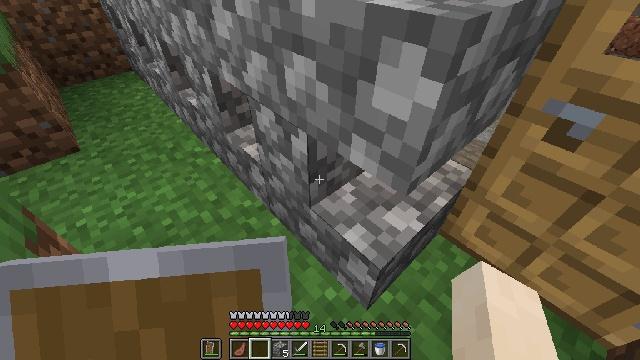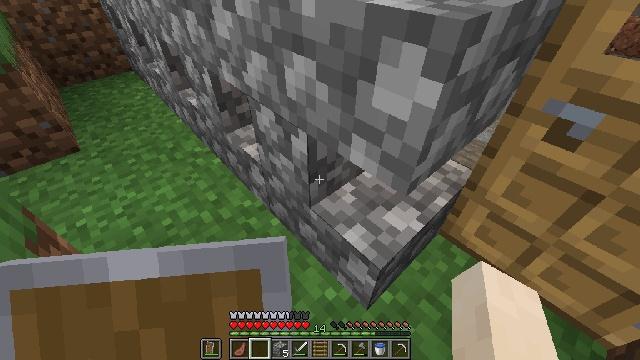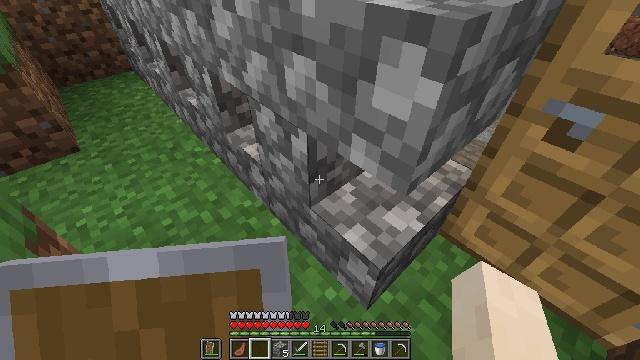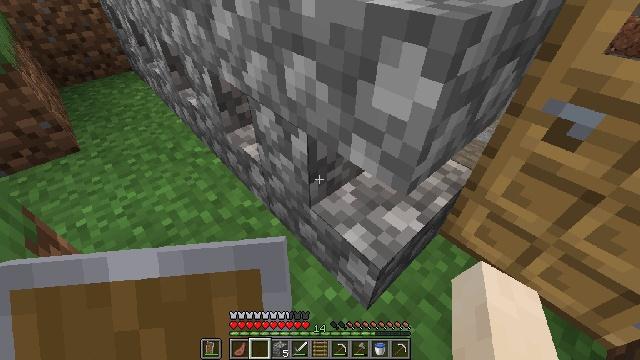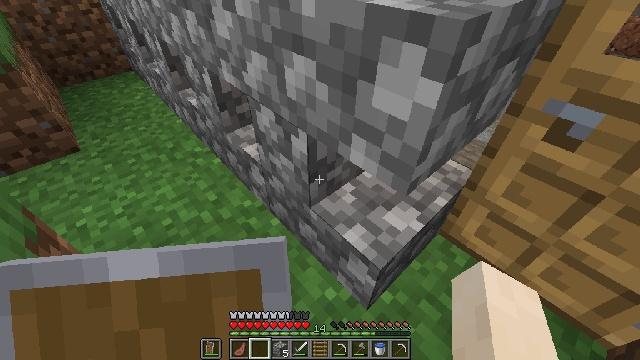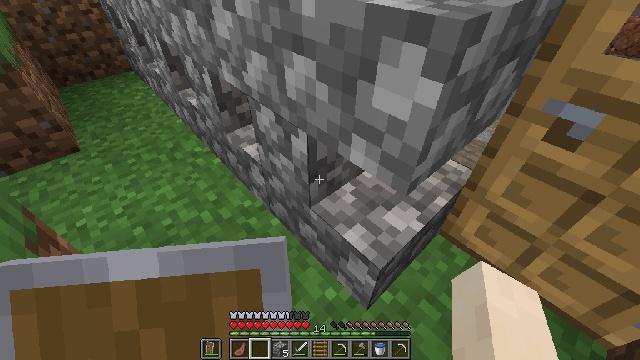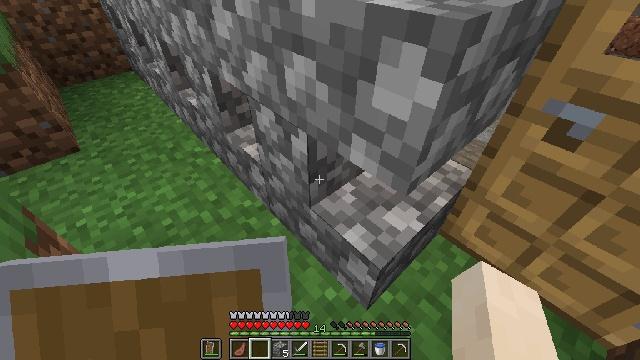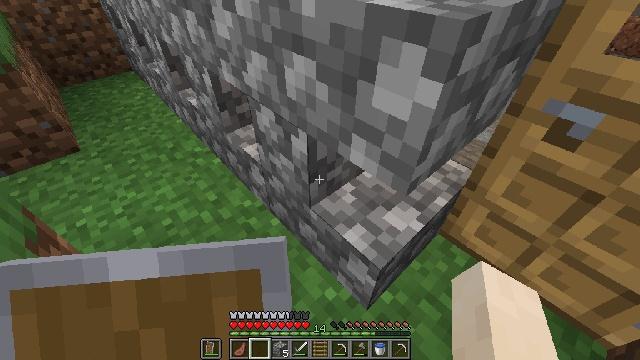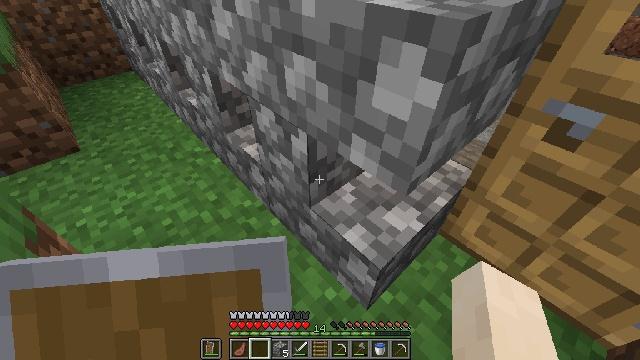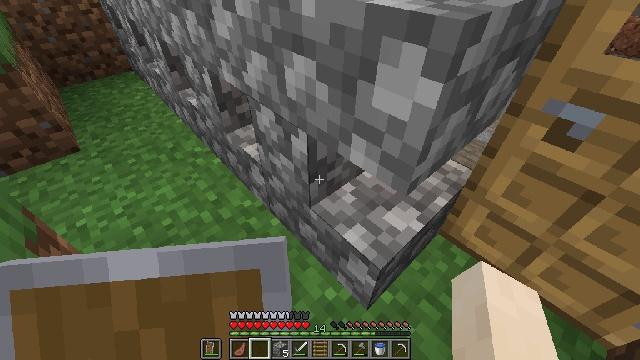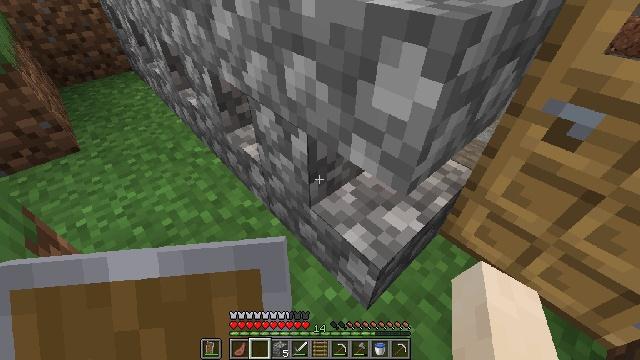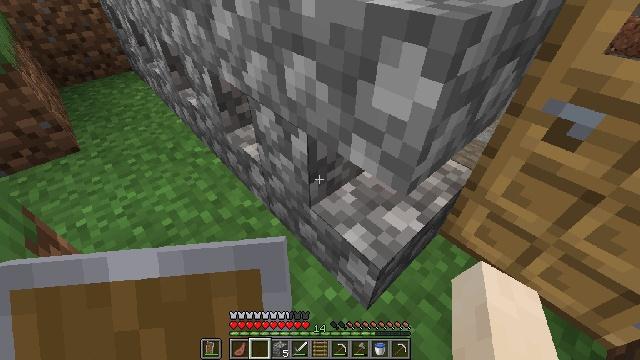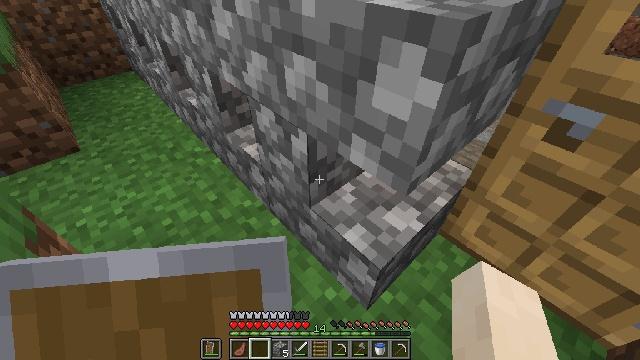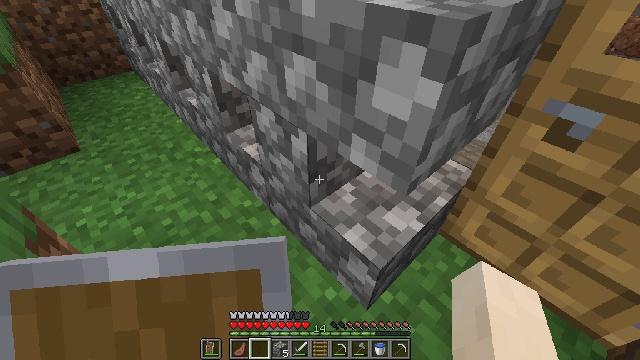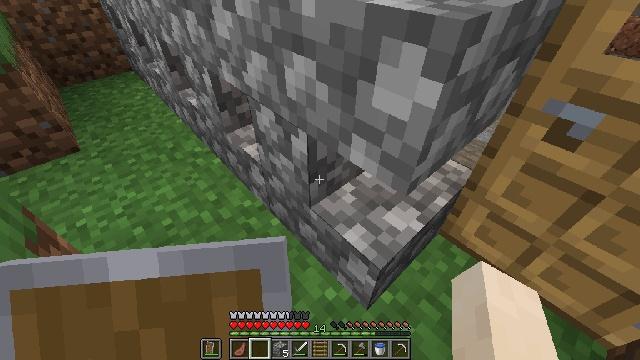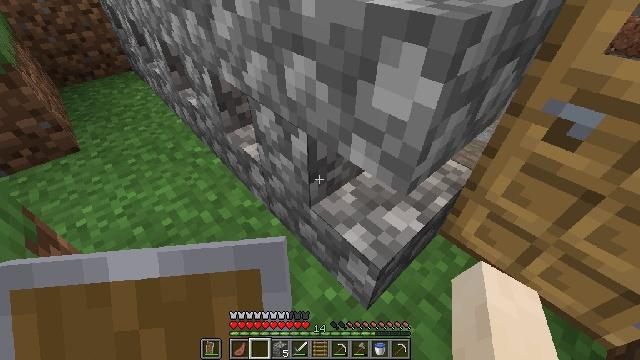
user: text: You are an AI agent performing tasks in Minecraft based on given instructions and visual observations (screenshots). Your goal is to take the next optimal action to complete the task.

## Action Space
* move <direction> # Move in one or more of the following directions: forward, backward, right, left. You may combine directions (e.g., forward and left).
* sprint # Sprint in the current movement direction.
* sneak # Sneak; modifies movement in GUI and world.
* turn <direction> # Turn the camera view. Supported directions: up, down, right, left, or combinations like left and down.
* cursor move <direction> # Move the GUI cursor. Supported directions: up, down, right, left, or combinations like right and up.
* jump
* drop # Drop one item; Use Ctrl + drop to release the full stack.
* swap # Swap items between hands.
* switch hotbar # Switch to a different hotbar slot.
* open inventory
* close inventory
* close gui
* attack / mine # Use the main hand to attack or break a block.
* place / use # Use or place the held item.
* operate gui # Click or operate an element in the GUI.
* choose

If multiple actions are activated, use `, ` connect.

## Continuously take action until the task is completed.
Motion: motion action
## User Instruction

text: craft item air
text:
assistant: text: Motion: no_op
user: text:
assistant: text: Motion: no_op
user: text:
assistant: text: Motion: no_op
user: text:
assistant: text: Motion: no_op
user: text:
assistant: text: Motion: no_op
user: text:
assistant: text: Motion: no_op
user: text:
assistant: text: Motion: no_op
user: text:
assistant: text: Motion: no_op
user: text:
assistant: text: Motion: no_op
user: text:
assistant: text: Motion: no_op
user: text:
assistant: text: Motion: no_op
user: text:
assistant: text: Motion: no_op
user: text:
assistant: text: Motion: no_op
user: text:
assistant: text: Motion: no_op
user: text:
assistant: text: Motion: no_op
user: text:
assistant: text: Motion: no_op
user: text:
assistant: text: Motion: no_op
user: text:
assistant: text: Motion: no_op
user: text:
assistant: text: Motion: no_op
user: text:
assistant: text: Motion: no_op
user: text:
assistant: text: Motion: no_op
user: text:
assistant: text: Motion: no_op
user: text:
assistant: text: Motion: no_op
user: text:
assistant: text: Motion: no_op
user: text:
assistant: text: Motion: no_op
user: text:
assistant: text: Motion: no_op
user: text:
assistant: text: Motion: no_op
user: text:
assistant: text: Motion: no_op
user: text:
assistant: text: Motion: no_op
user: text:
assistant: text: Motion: no_op